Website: slack
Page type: payment
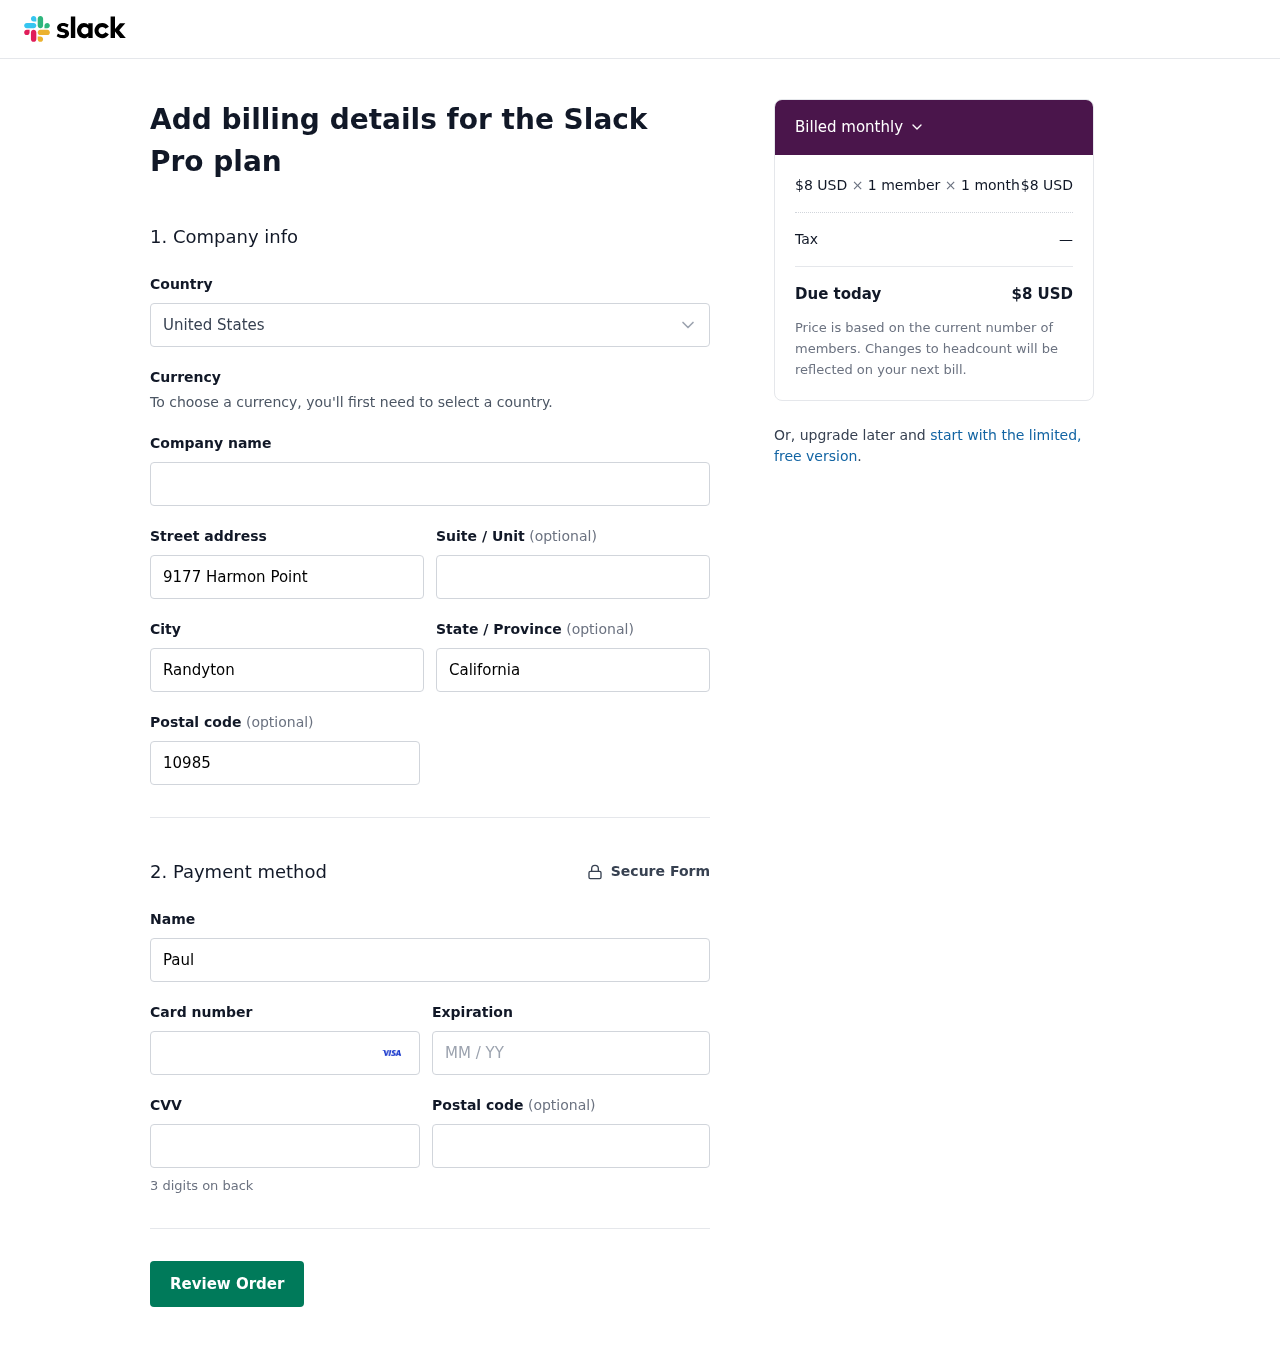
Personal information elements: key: PII_COUNTRY
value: United States
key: PII_STREET
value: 9177 Harmon Point
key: PII_CITY
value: Randyton
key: PII_STATE
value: California
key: PII_POSTCODE
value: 10985
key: PII_FULLNAME
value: Paul Jackson
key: PII_CARD_NUMBER
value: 4312 8652 2479 8794
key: PII_CARD_EXPIRY
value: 01/29
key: PII_CARD_CVV
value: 111
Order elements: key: ORDER_PRICE_PER_MEMBER
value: $8 USD
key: ORDER_NUM_MEMBERS
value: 1 member
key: ORDER_NUM_MONTHS
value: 1 month
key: ORDER_SUBTOTAL
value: $8 USD
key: ORDER_TAX
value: —
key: ORDER_TOTAL
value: $8 USD